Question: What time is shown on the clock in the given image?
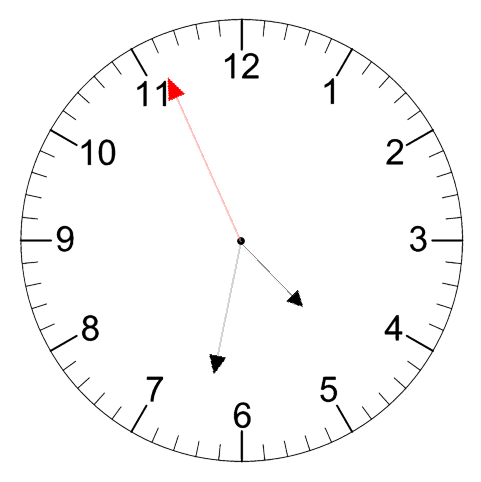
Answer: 04:31:56